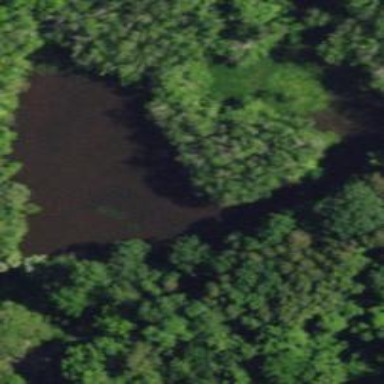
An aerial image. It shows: Swamp in wetland area.